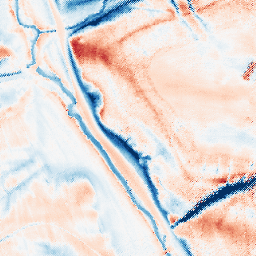
Category: classical
Decomposition family: gaussian_anisotropic
Decomposition parameters: sigma_x: 5
sigma_y: 10
Upsampling method: regularized
Upsampling parameters: scale: 4
lambda_reg: 0.1
Upsampling scale: 4